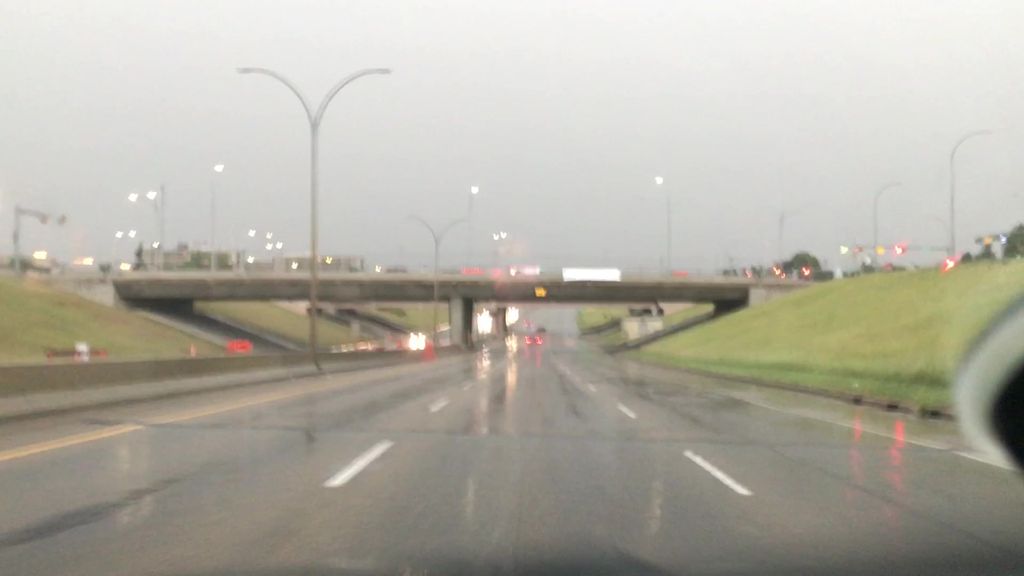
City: edmonton